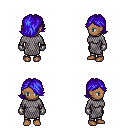
a pixel art fantasy rpg character, female body template, human, dark skin, chain mail, metal pants, blue swoop hairstyle, metal gloves, four views (front, back, left, right), 2x2 character sprite sheet, small pixel art, hard edges, no anti-aliasing